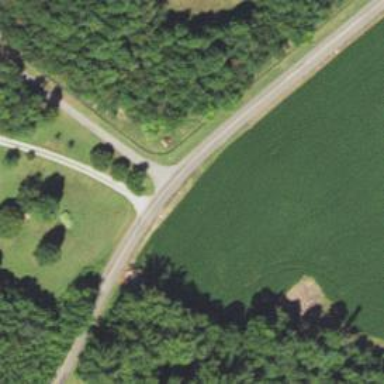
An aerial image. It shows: Tertiary road.